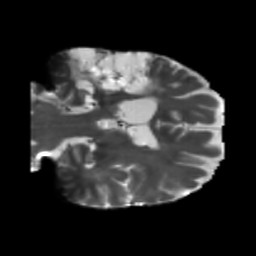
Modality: T2w
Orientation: coronal
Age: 47
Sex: male
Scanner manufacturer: siemens
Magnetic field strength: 3 T
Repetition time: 5.25 s
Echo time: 0.08 s